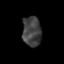
Tissue: prostate
Cell type: T cells
Senescence score: 0.7629
Nuclear area (px): 549
Mean DAPI intensity: 64.792